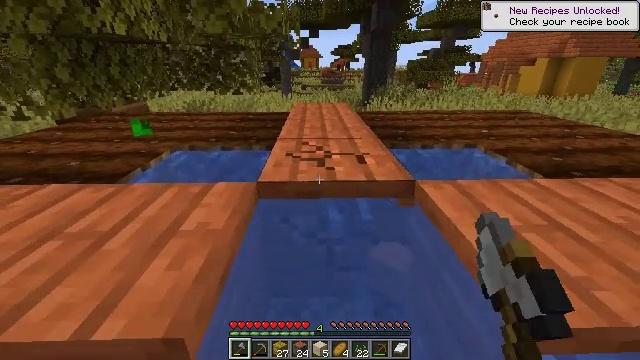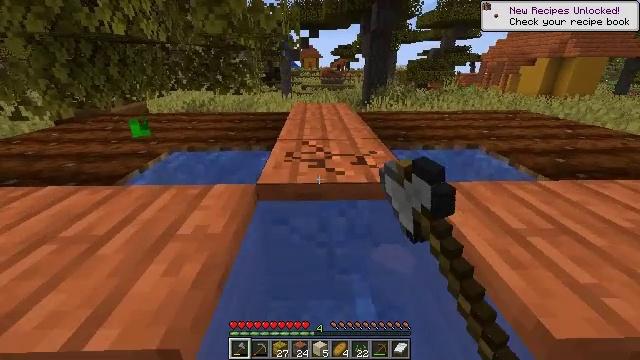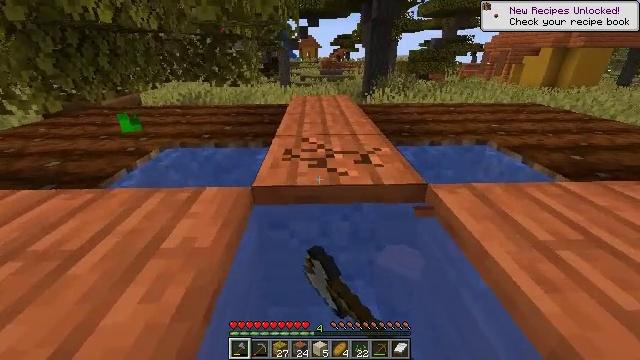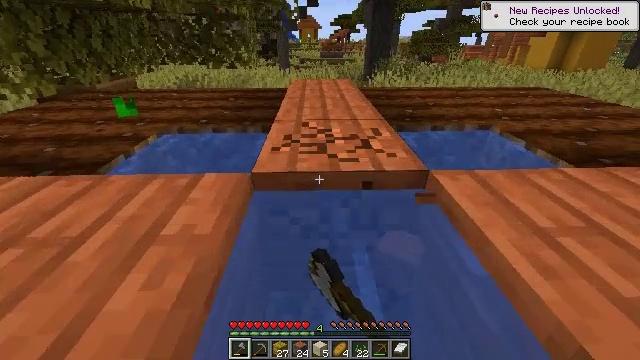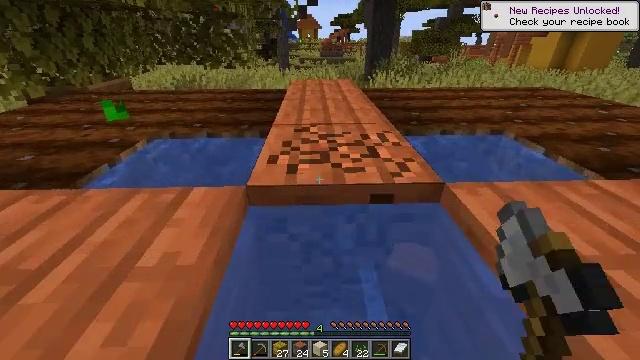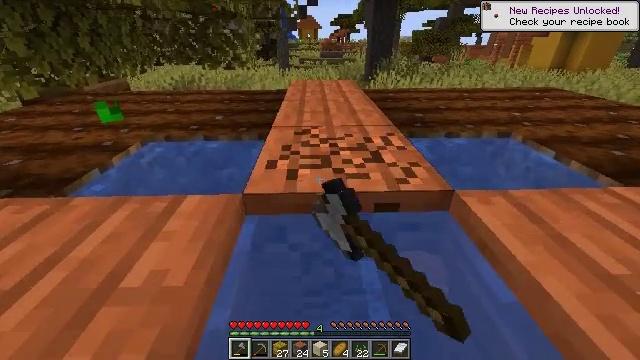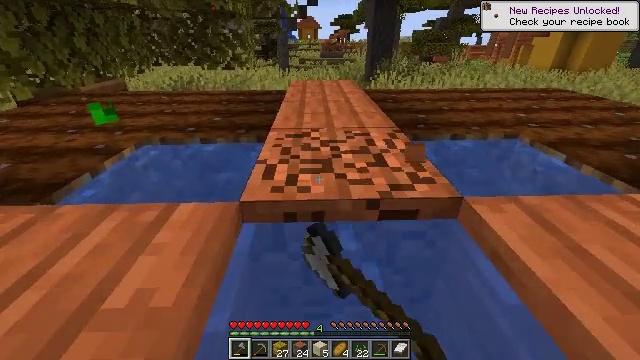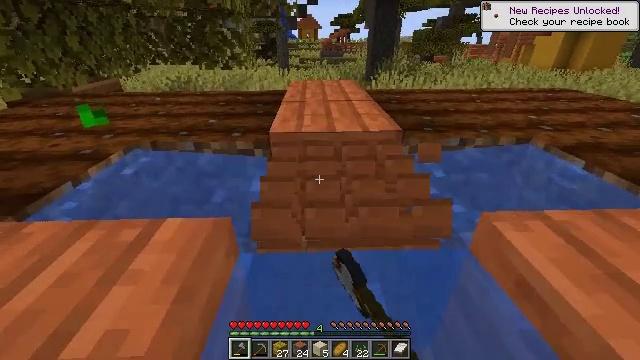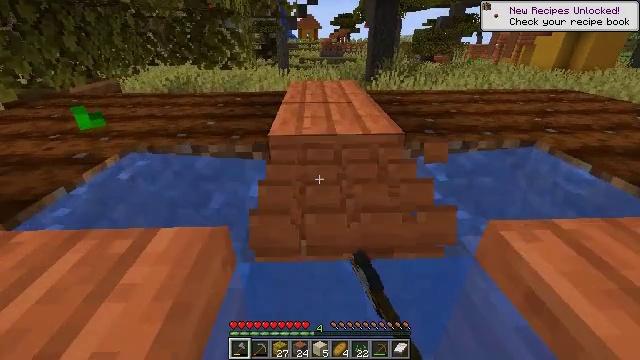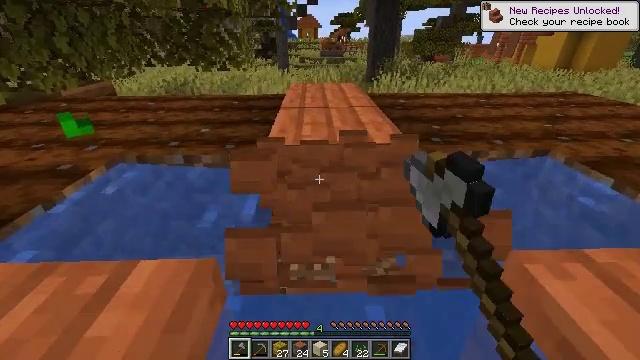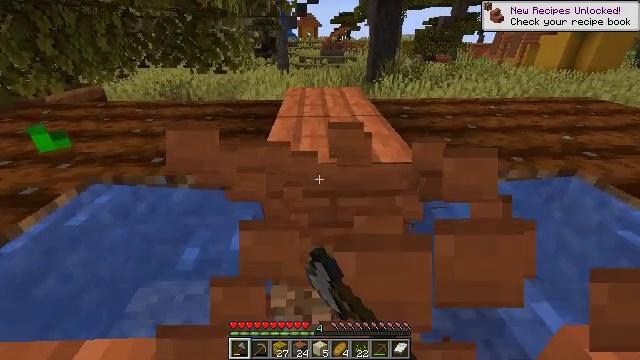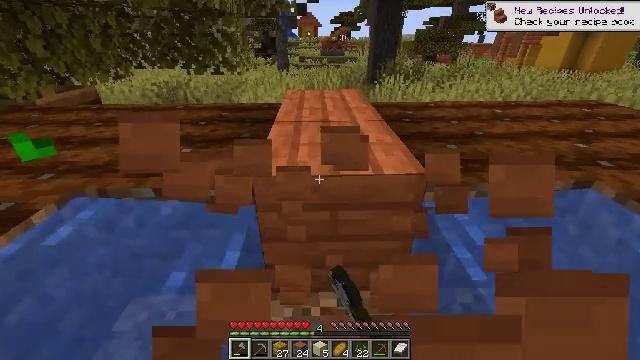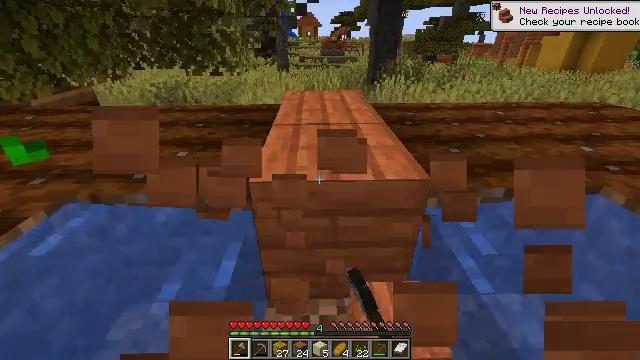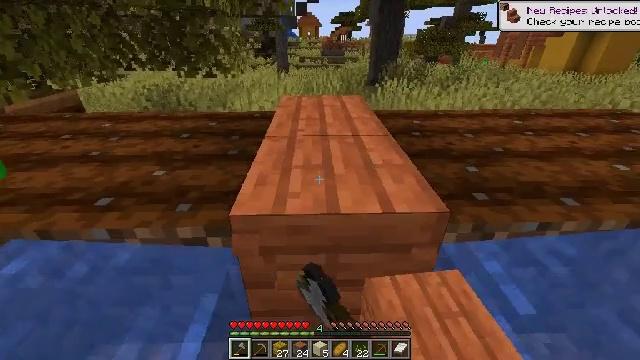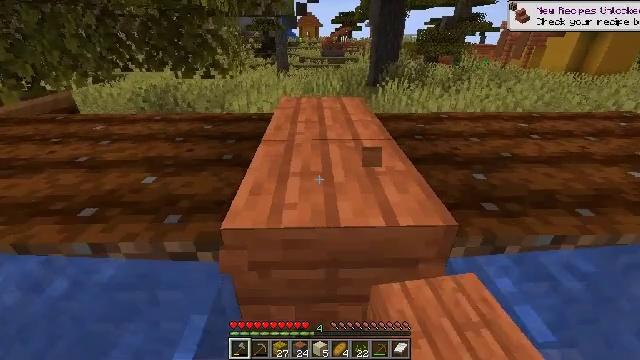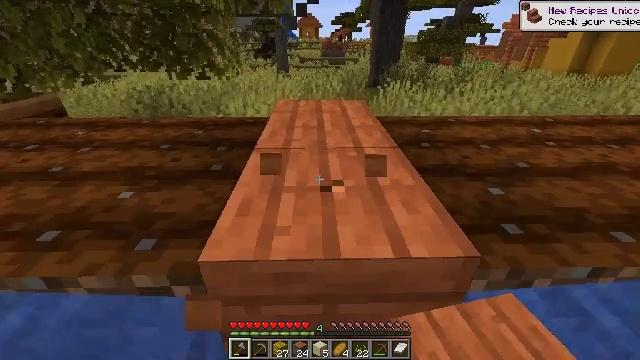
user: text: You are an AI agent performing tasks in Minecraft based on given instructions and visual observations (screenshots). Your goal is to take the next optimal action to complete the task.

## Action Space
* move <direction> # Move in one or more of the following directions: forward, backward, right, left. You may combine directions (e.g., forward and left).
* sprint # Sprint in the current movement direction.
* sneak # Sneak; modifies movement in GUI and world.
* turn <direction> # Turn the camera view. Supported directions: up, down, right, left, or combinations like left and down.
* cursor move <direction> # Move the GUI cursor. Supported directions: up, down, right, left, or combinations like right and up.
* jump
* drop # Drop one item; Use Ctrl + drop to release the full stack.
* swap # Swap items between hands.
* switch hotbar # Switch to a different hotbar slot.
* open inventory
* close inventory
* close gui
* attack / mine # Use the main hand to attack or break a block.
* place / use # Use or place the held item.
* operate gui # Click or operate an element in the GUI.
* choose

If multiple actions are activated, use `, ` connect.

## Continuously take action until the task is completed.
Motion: motion action
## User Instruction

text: Attack the acacia planks to recycle them.
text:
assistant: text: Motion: move forward, attack / mine
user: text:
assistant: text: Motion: move forward, turn down, attack / mine
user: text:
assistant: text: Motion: move forward, turn down, attack / mine
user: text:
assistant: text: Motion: move forward, attack / mine
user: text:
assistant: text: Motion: move forward, attack / mine
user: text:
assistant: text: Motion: move forward, attack / mine
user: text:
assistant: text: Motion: move forward, attack / mine
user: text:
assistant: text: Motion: move forward, attack / mine
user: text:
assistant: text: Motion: move forward, attack / mine
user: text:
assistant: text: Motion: move forward, attack / mine
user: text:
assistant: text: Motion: move forward, attack / mine
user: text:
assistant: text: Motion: move forward, attack / mine
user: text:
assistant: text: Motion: move forward, attack / mine
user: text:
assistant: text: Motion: move forward, attack / mine
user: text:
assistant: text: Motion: move forward, attack / mine
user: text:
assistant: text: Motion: move forward, attack / mine
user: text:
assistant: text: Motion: move forward, attack / mine
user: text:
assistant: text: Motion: move forward, attack / mine
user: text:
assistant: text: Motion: attack / mine
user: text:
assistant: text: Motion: attack / mine
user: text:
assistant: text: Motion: attack / mine
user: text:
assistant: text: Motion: turn right and down, attack / mine
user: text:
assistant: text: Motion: turn down, attack / mine
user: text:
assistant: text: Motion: attack / mine
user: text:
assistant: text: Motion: attack / mine
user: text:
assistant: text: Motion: attack / mine
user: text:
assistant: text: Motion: attack / mine
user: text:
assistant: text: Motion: attack / mine
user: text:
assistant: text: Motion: attack / mine
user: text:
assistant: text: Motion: move forward, attack / mine